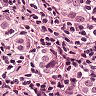
Metastatic tissue present: yes